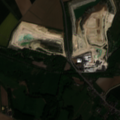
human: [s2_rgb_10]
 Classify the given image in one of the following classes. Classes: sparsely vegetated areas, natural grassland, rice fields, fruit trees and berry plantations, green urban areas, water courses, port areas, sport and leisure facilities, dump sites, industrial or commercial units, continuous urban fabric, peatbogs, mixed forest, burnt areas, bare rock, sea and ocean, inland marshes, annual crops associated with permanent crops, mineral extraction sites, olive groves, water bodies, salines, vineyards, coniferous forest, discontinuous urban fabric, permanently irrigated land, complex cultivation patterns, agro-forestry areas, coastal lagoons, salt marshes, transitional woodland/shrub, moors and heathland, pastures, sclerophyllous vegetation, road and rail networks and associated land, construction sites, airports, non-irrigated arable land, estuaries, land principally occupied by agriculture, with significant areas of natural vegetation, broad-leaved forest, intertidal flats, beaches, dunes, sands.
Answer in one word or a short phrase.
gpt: discontinuous urban fabric, mineral extraction sites, sport and leisure facilities, non-irrigated arable land, pastures